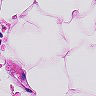
Metastatic tissue present: no